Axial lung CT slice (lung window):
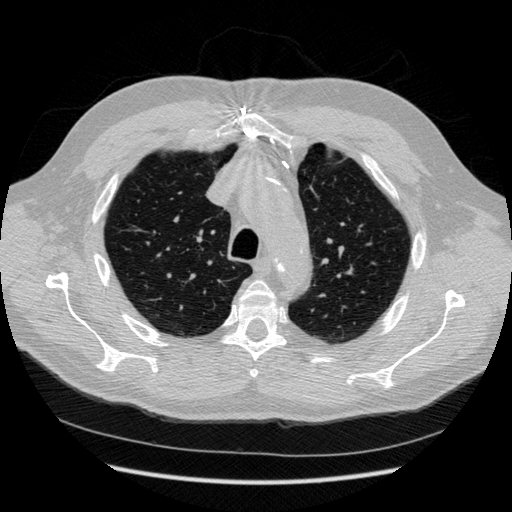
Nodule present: no